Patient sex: F
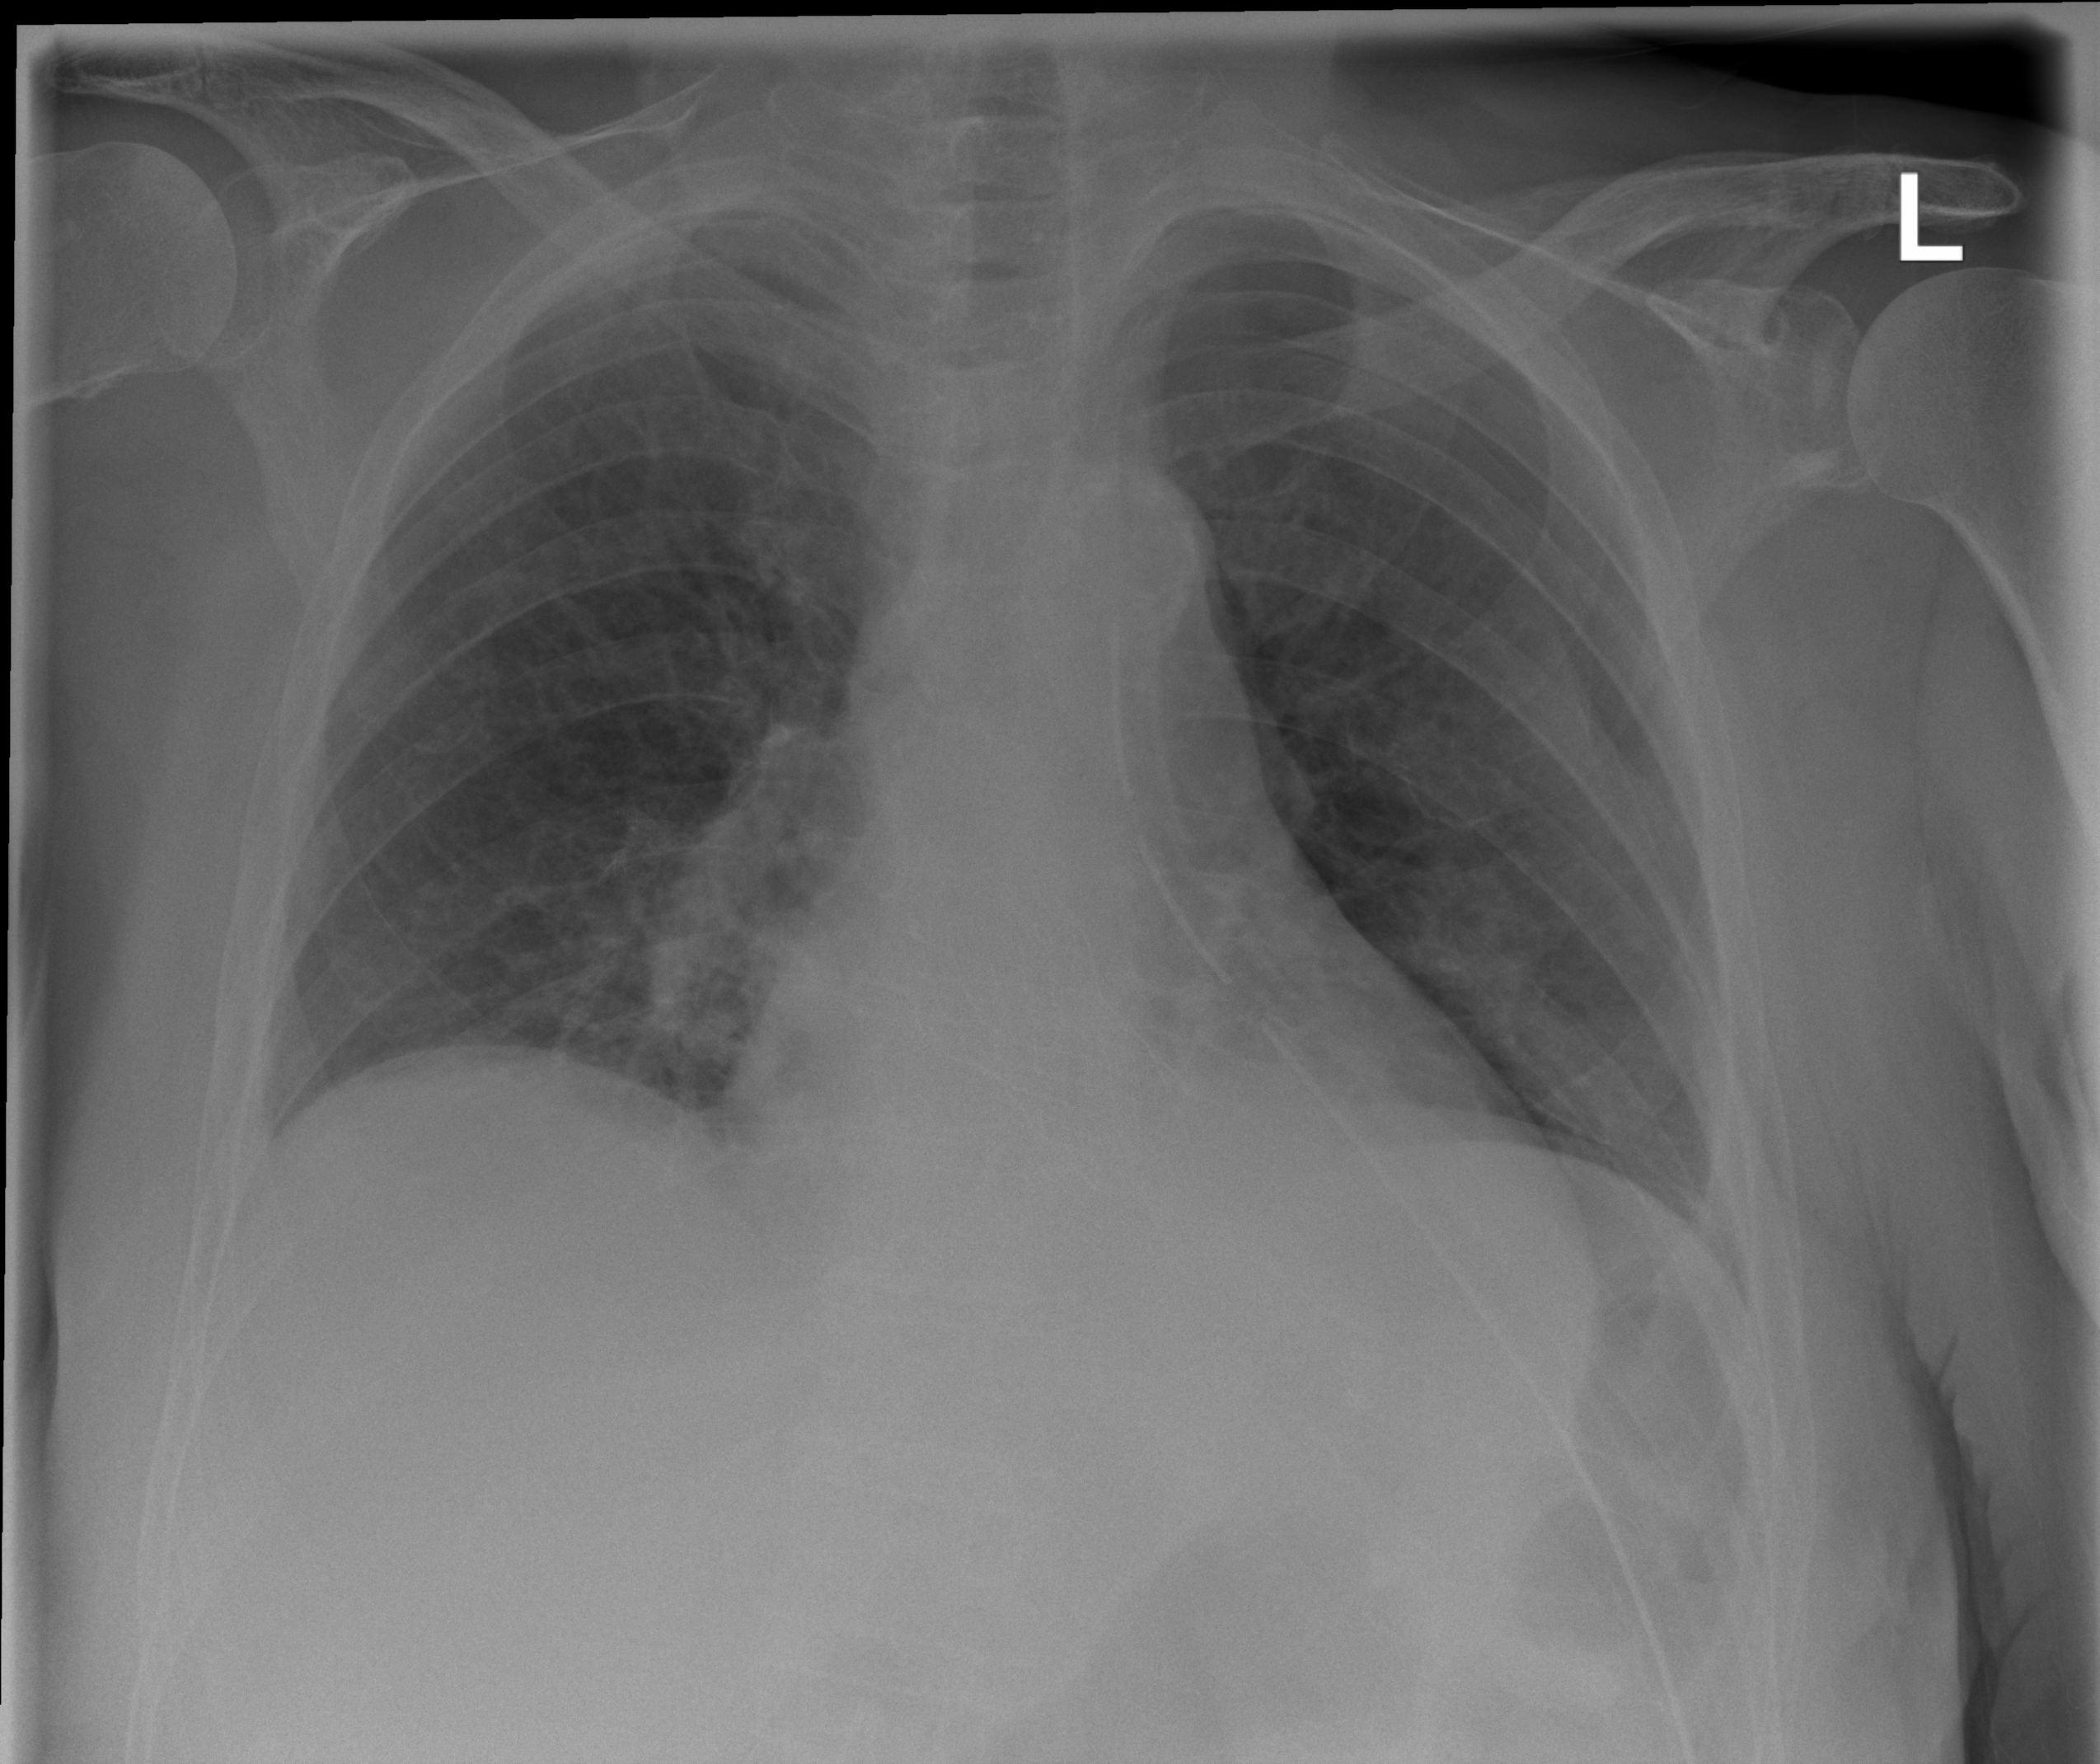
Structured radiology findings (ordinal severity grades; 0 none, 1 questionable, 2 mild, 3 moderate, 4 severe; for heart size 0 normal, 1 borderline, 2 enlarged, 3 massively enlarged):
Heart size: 1
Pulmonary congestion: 0
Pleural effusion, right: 0
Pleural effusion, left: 0
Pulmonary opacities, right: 0
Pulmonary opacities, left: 0
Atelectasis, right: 1
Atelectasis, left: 1